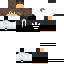
A female human skin with medium skin, wearing brown long hair dressed in a blue hoodie and black pants, featuring a closed mouth.